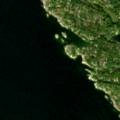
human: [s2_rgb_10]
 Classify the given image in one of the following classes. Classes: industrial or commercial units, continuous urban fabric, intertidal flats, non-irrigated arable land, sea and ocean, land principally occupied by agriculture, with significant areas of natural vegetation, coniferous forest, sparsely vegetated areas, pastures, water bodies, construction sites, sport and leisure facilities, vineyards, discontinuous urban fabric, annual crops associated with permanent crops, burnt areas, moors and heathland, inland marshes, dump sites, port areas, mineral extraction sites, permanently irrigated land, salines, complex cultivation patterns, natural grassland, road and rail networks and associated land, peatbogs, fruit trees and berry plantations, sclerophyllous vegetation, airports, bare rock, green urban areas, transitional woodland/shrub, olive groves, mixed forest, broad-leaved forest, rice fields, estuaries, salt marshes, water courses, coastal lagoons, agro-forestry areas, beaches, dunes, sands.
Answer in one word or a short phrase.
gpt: mixed forest, sea and ocean